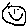
Label: smiley face